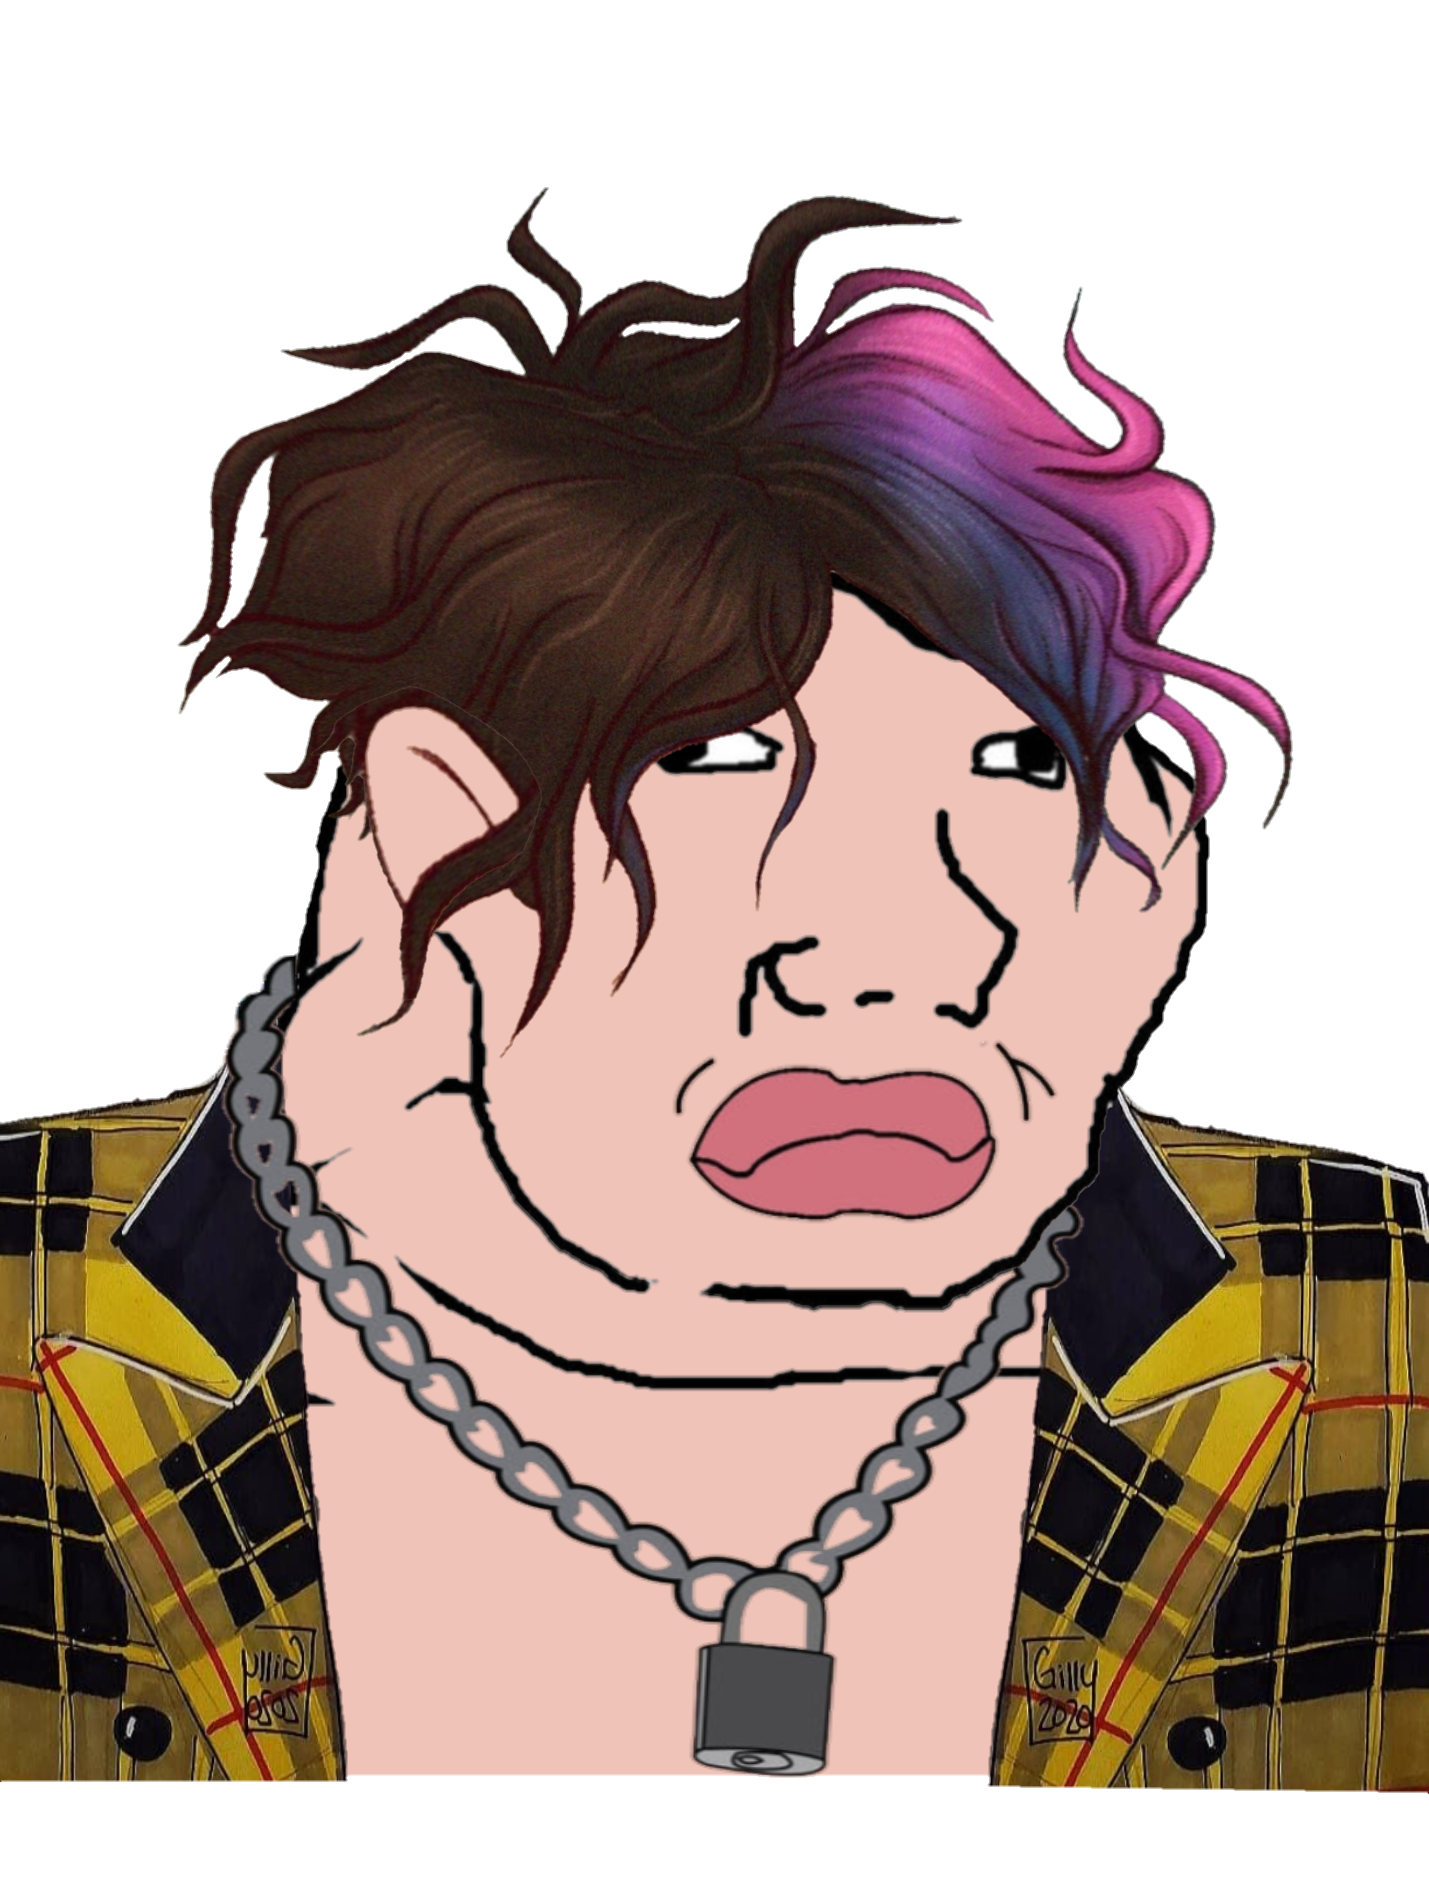
Label: 5_Brainlet